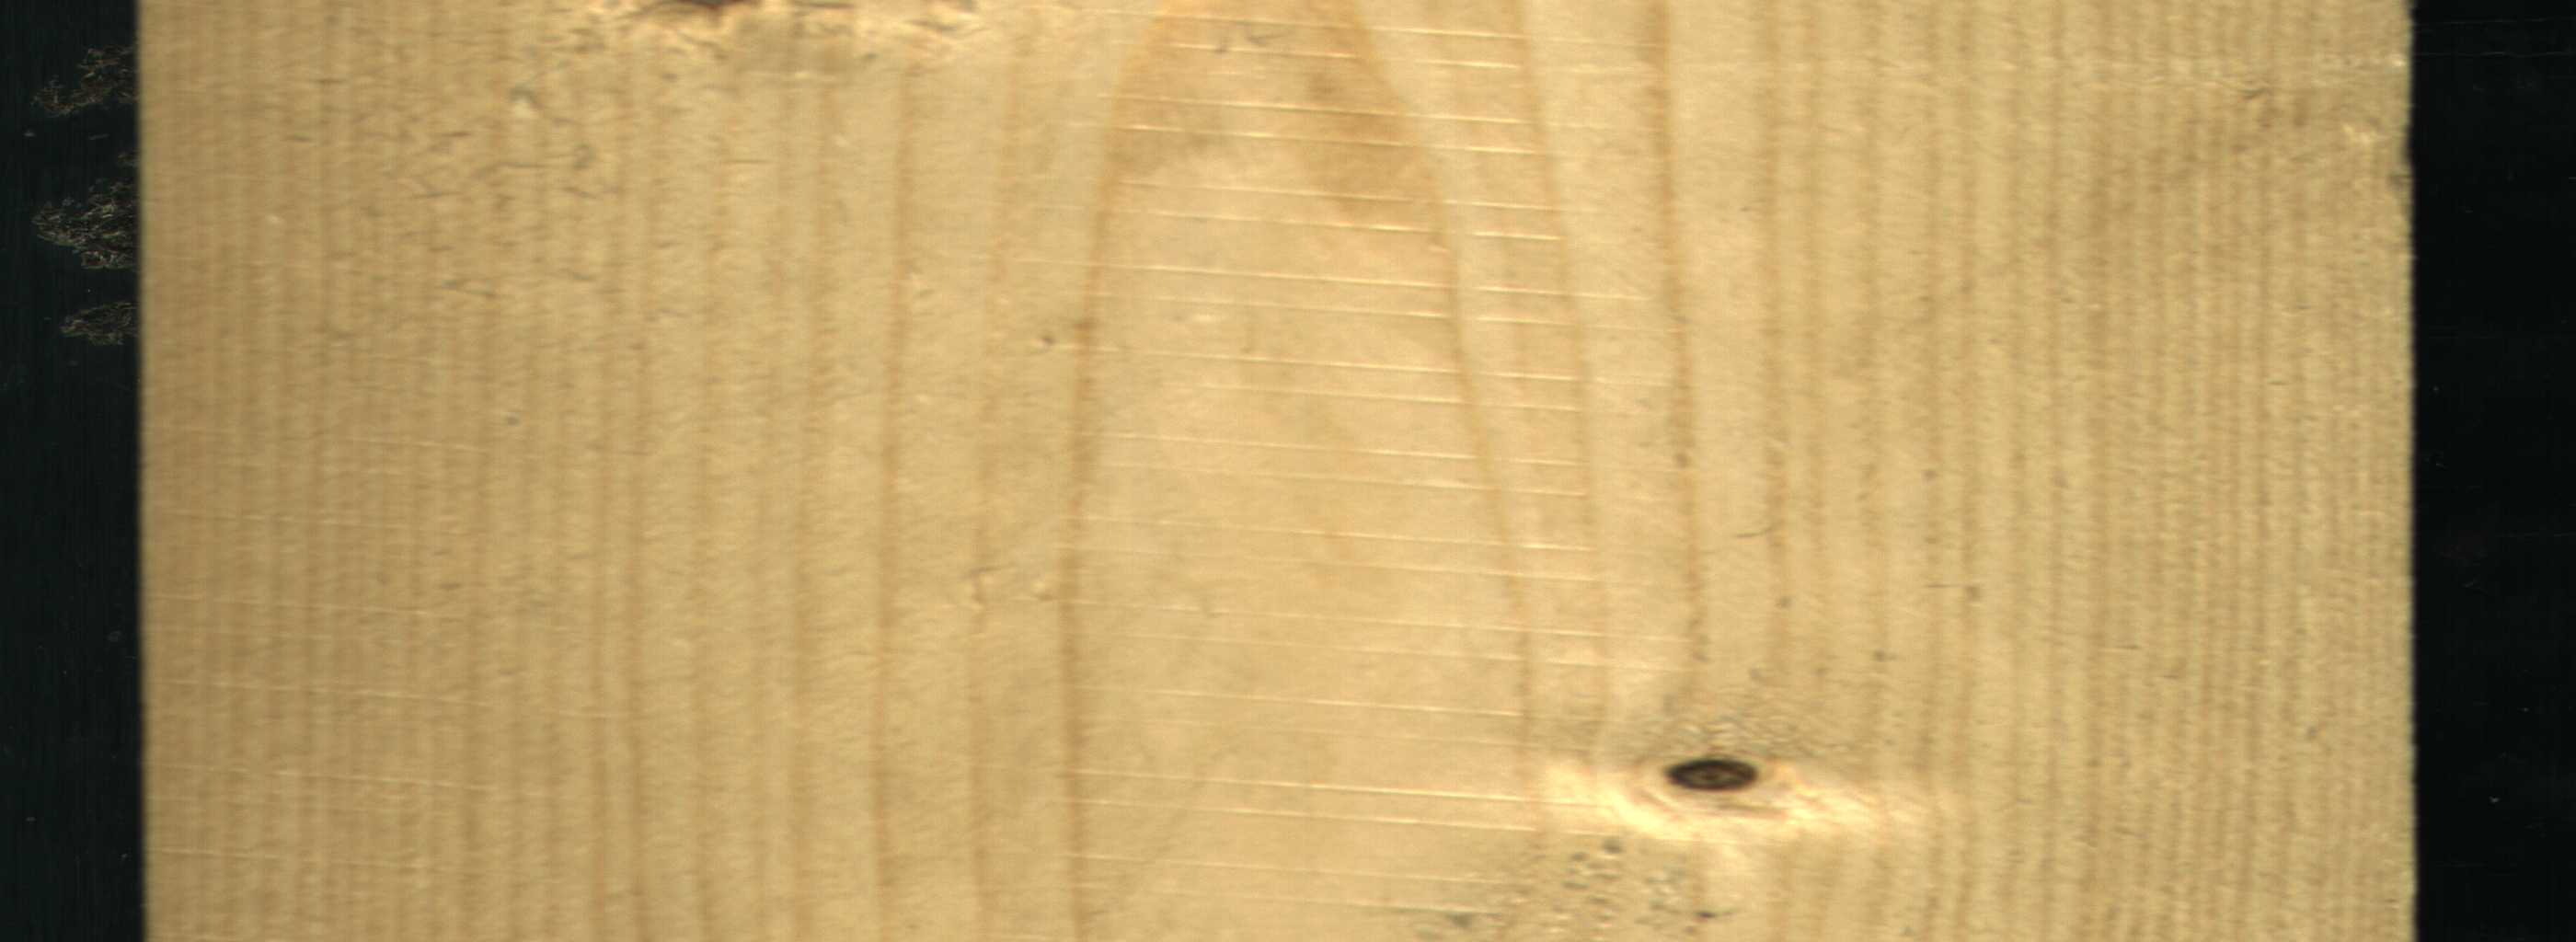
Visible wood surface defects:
Dead_Knot